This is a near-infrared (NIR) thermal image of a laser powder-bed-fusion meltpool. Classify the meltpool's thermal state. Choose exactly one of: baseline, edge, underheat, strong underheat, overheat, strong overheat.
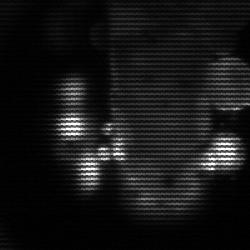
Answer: strong underheat